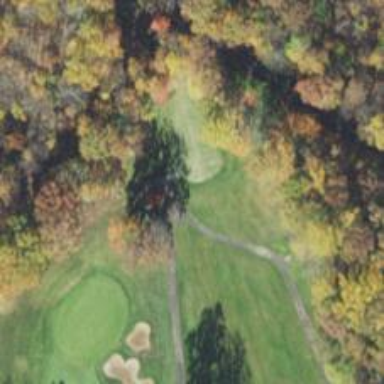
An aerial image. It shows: Service road used as golf cart path.